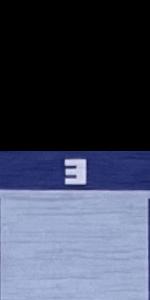
Label: Empty